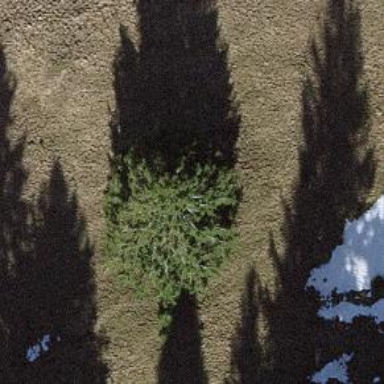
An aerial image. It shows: Single tag "natural: tree."